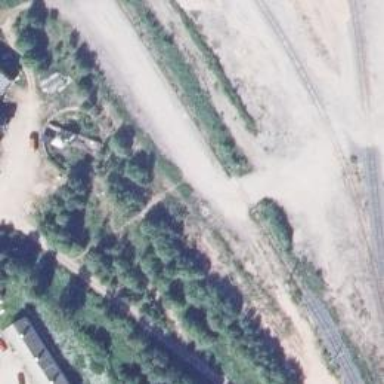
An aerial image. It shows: Level crossing with saltire marking.